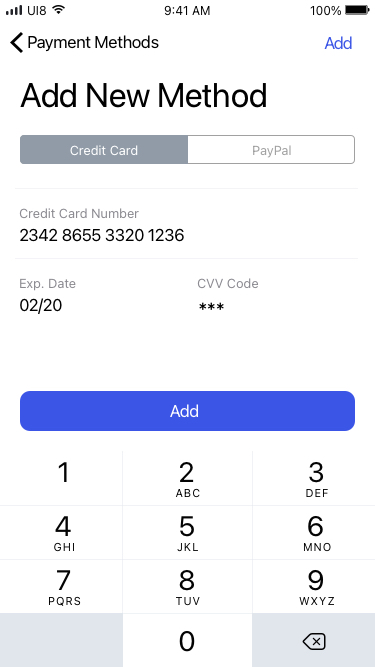
Text in this UI design:
Add New Method
PayPal
Credit Card
Credit Card Number
2342 8655 3320 1236
Exp. Date
CVV Code
02/20
***
Payment Methods
Add
0
WXYZ
9
TUV
8
PQRS
7
MNO
6
JKL
5
GHI
4
DEF
3
ABC
2
1